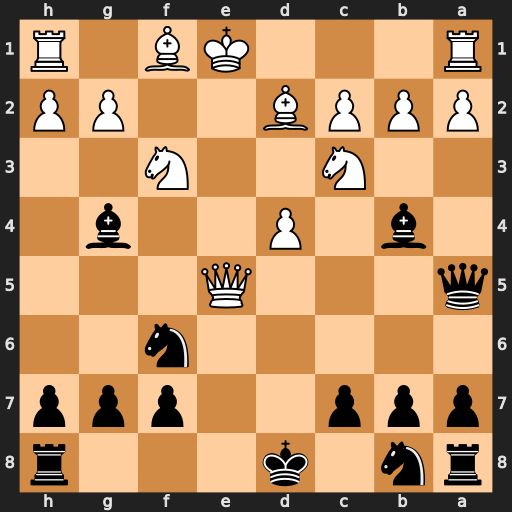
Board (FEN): rn1k3r/ppp2ppp/5n2/q3Q3/1b1P2b1/2N2N2/PPPB2PP/R3KB1R
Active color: b
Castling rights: KQ
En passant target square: -
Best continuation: Re8 O-O-O Rxe5